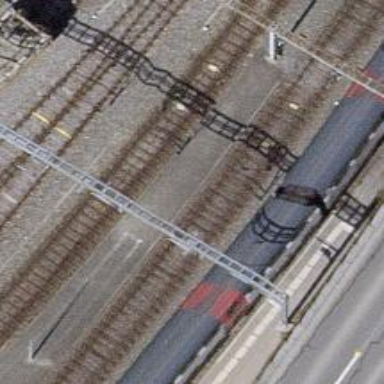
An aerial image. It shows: Railway signal.